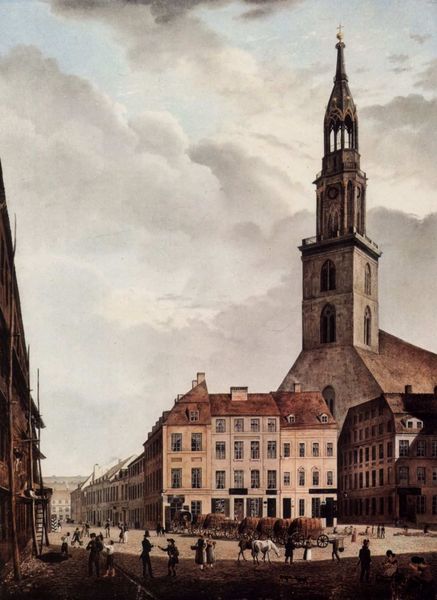
Titel: Berlin, Neuer Markt mit Marienkirche
Künstler: Johann Heinrich Hintze
Standort: Berlin
Institution: Alte Nationalgalerie
Schlagwörter: blau, dunkel, gemälde, himmel, mann, schatten, weiß, wolken, bäume, frauen, kirchturm, menschen, ocker, stadt, braun, fenster, frau, grau, hell, hut, hüte, laterne, licht, männer, schwarz, strasse, stroh, tür, blick, dach, gebäude, haus, hund, hunde, rot, tiere, wolke, beige, hochformat, leute, malerei, masse, mensch, spitze, stein, steine, öl, häuser, kirche, sonne, boden, gold, kind, gotik, rosa, fensterläden, karren, kinder, pferd, pferde, räder, schornstein, turm, turmspitze, bewölkt, deutschland, sommer, ecke, ansicht, fassade, fassaden, gasse, ort, perspektive, pflaster, straßenflucht, türen, vedute, heu, dorf, dächer, giebel, schornsteine, ziegel, tag, steil, fußgänger, kutschen, markt, platz, figuren, rad, wagen, ölgemälde, leiter, treppe, architecture, blue, church, crowd, hat, men, oil, people, red, stairs, white, window, women, black, dark, figures, france, gray, grey, group, meeting, old, painting, talk, talking, windows, uhr, print, brown, geländer, perspective, hoch, tor, ortschaft, stadtansicht, straßen, fensterladen, berlin, gerüst, glockenturm, kreuz, münchen, dom, gassen, gauben, scheiben, police, fass, schimmel, reihen, wood, gotisch, spitzbogen, fluchtpunkt, cloud, clouds, heaven, horses, man, sky, pferdekutschen, building, house, water, german, germany, houses, roof, roofs, street, sun, tower, village, marktplatz, dachgauben, planwagen, fässer, light, peaceful, road, view, belebt, westen, castle, shadow, realism, animals, hats, saint, gespräche, cross, ladder, cloudy, stadtplatz, masswerk, clock, children, scene, town, sunlight, perde, dirt, sunny, city, human, public, dorfplatz, häuserzeile, traufständig, cart, doors, renaissance, temple, westfassade, cathedral, square, stadthaus, buildings, facade, facades, place, häuserreihe, fenistration, nineteenth century, england, bewohner, gothic, medieval, ulm, animal, carriage, horse, staffage, wagon, belltower, northern, calm, kirchplatz, shadows, baby, canvas, simple, chimney, chimneys, cityscape, dutch, spire, steeple, livestock, cold, urban, humans, mary, structure, bürgerhaus, tan, hors, market, pointy, business, angle, carriages, sepia, hay, pole, finial, industrial, wheels, middle age, pflaste, piazza, boring, menschenf, bustle, trade, travelers, catherdral, strassenfront, bell, overcast, stadtportrait, flemish, street scene, high, shops, london, plaza, vendors, curch, center, harvest, exterior elevation, order, past, bierfässer, average, baskets, belfrey, berlin chuech, berlin church, berlin church city, bierwägen, buying, carts, church city, clouds house, commerce, commerical, covered wagons, dreary, haystacks, houses men sky, ladded, leitdr, marienkirche, marketplace, mercantile, münsterplatz, neutral-toned, nice, nmenschen, pedestrians, perspectival, plaze, quare, saint mary' church, scenery, selling, soccer, spires, stepal, strassenfluch, street tower, toer, town house, town square, trading, wagons, buggy, bourgeois, 1900, 19th century, 18th century, 1800, spokes, citizen, policeman, ractangle, villagers, waggon, bruge, northern rennaissance, bells, sqare, stadtporträt, scaffolding, martin, gent, gand, panes, townsfolk, cloads, painitng, bouses, traders, goods, buildin, buildilngs, polics, cillage, cartridges, cartridge, horsew, waggons, charch